Field crop: maize
Growth stage: 2
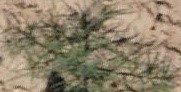
Species: salsola